Question: So i currently have a grid setup, using the '.col-md-3' class for 4 buttons across the page. I want to change both the color and the sizing of the buttons. I know that changing the core Boostrap CSS is generally frowned upon, so I made a separate CSS file but my changes keep seeming to be overwritten.
How would I go about changing the color and sizing for the buttons?
For reference, it currently looks like this:

I'm also trying to increase the height of the buttons for use above a certain screen size breakpoint, how should I go about this?
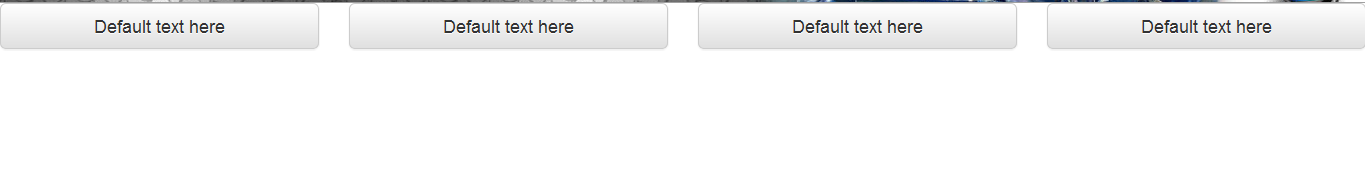
Answer: On the getbootstrap.com page, customize section, there are no options for it? If not you can download the sass version and then change/ compile as you please. Also for your last bit about button height, use the media queries bootstrap gives you, change the pixel thresholds or creatr your own.
If you still want to maintain a separate sheet, make sure you include it in your html AFTER the default bootstrap.css
If that doesnt work, use your browser dev tools (f12) and fiddle around